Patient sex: M
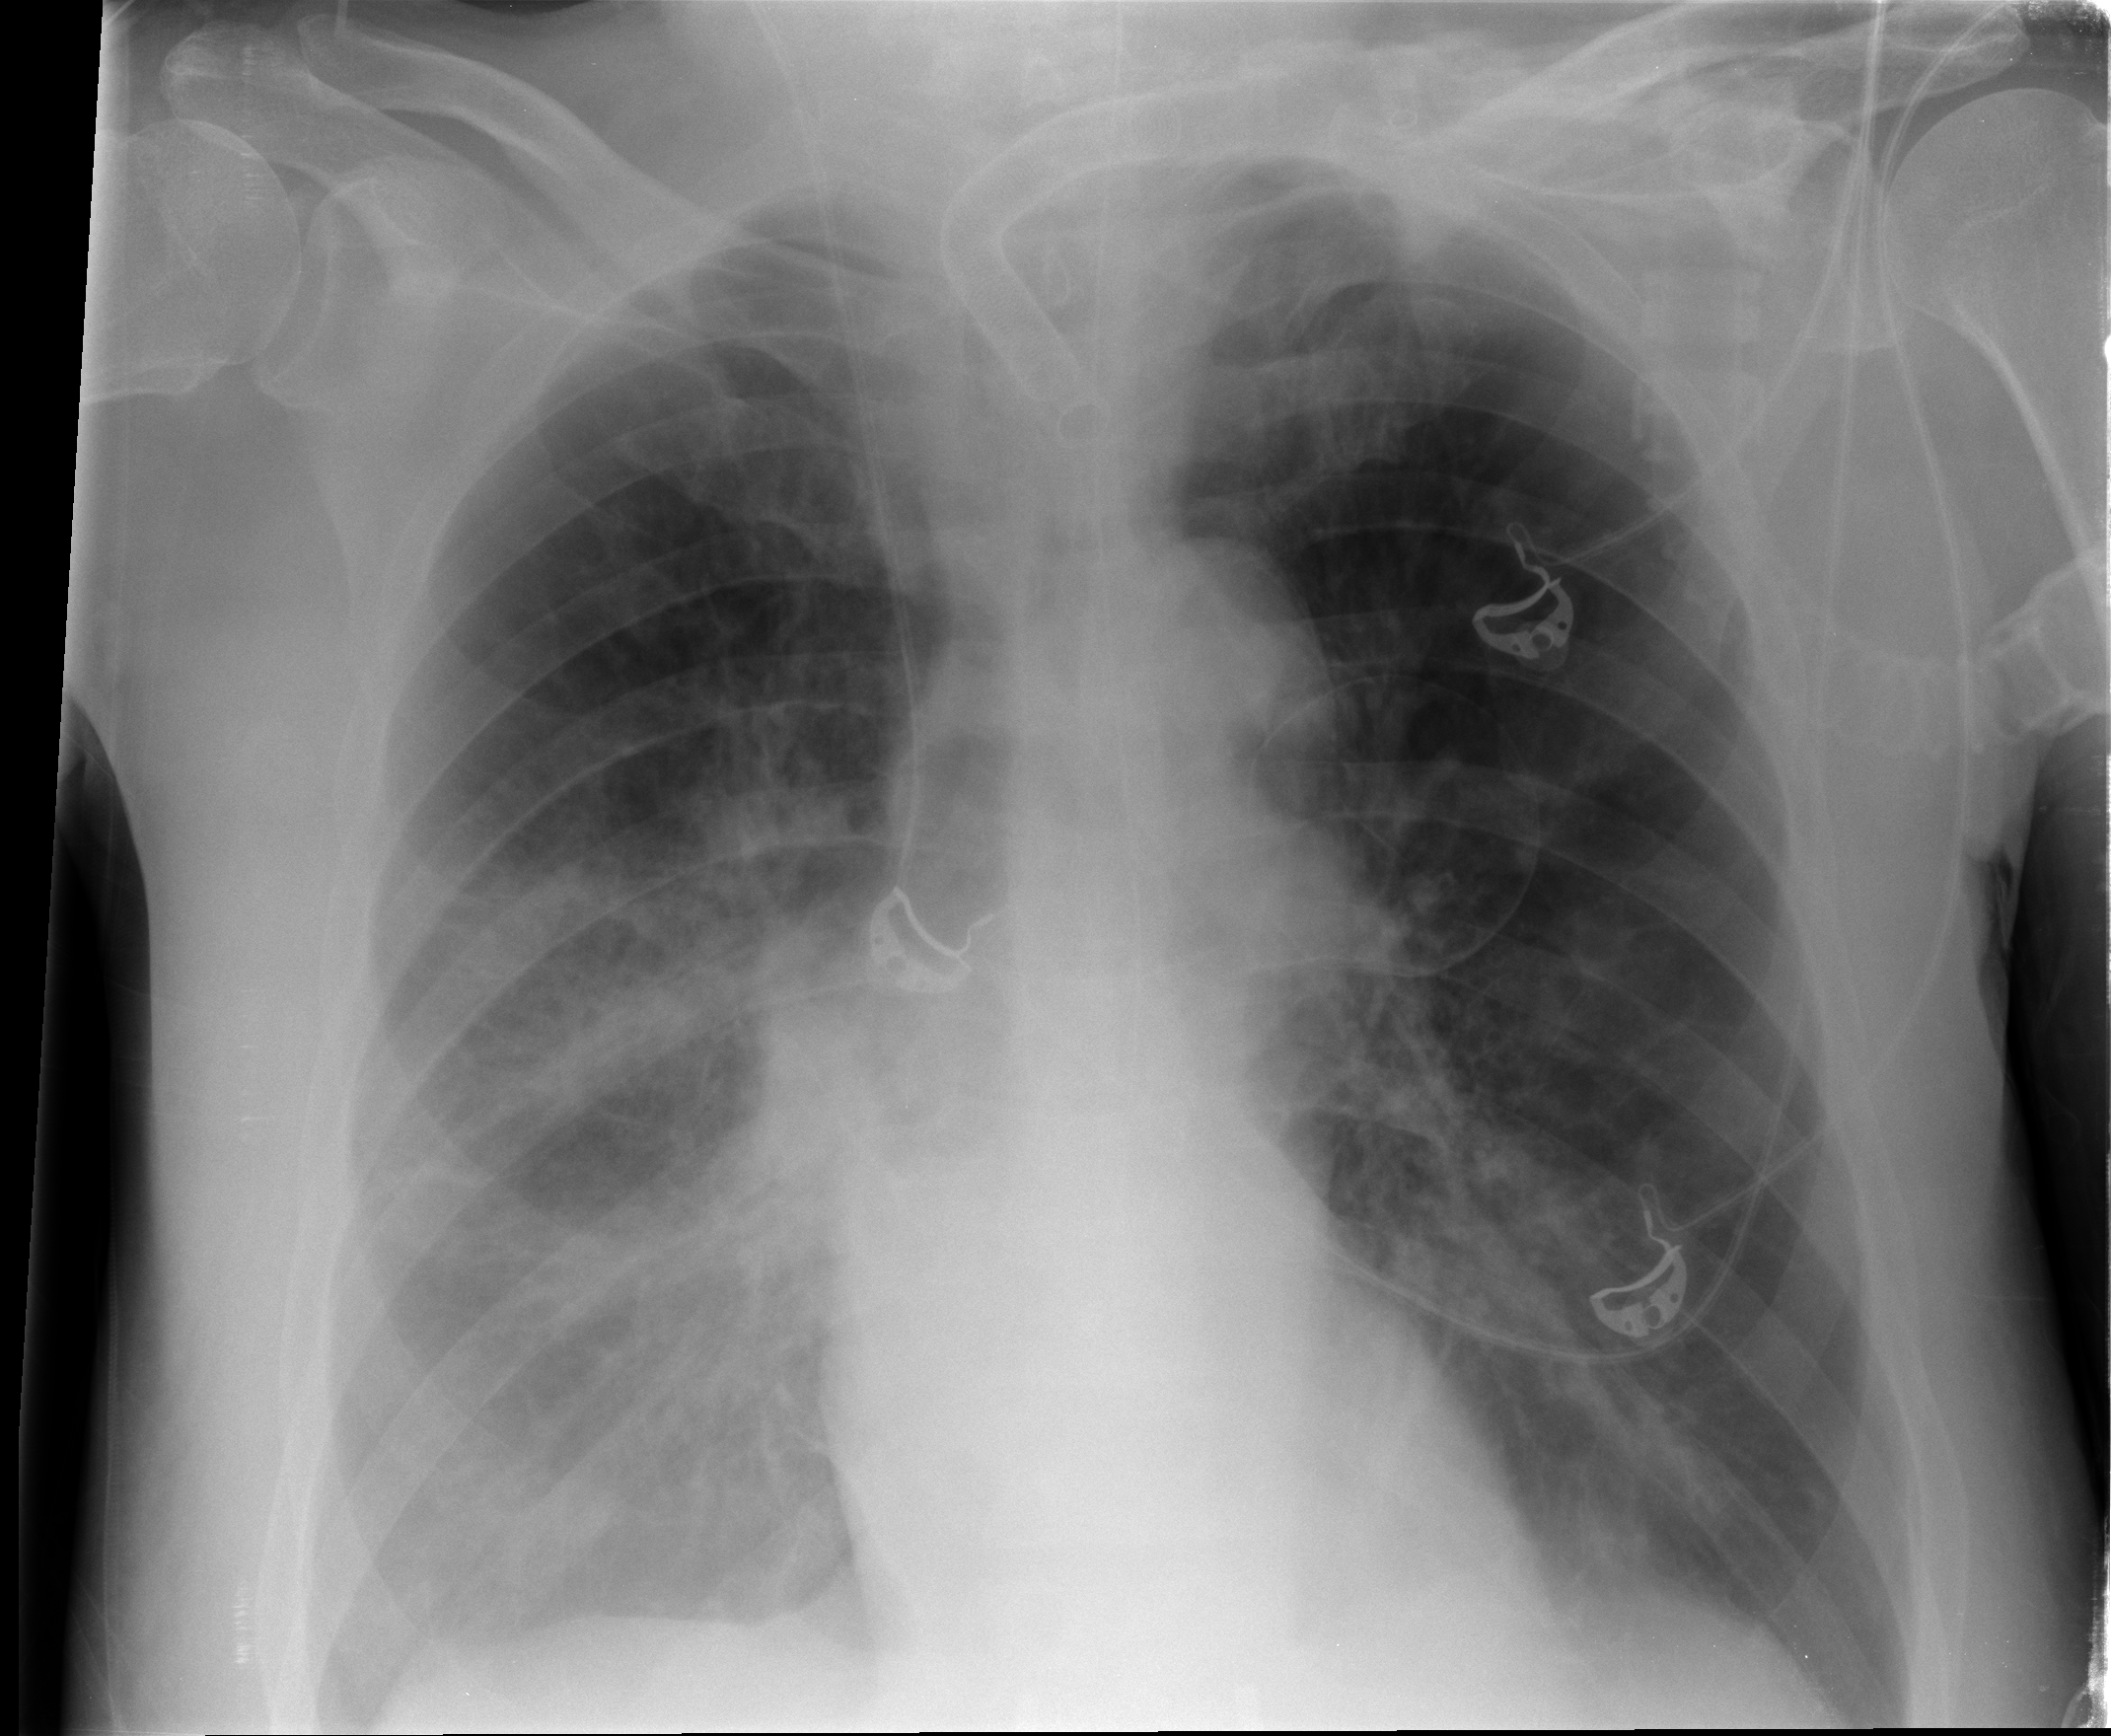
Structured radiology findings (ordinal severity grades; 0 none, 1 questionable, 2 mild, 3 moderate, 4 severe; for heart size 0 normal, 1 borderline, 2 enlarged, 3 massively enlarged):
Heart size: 0
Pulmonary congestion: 0
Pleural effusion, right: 0
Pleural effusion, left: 0
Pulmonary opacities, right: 3
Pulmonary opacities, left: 2
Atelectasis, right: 2
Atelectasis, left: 2